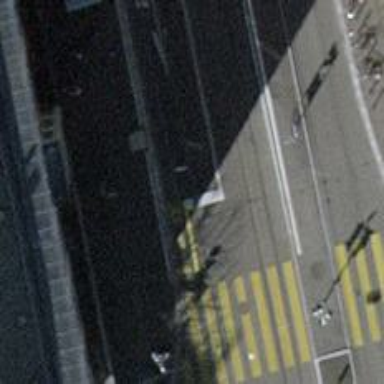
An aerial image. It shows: Tram stop for public transport.